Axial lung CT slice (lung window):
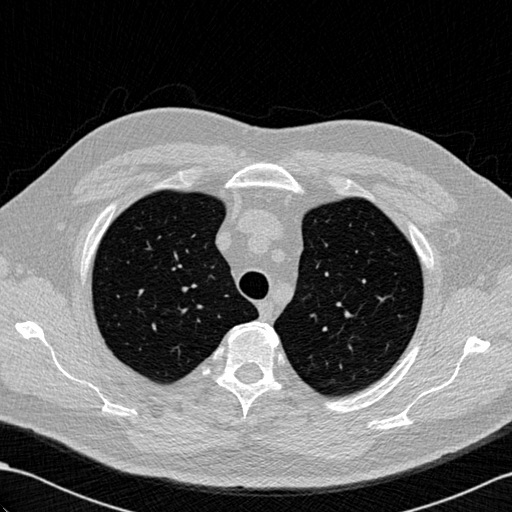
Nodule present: no